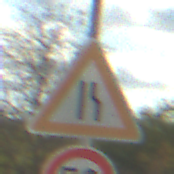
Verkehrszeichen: EinseitigVerengteFahrbahnRechts
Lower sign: Geschwindigkeit50
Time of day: MorningAfternoon
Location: Outdoor (RoadRail)
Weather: PartlyCloudy
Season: NotSpecified
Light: Natural